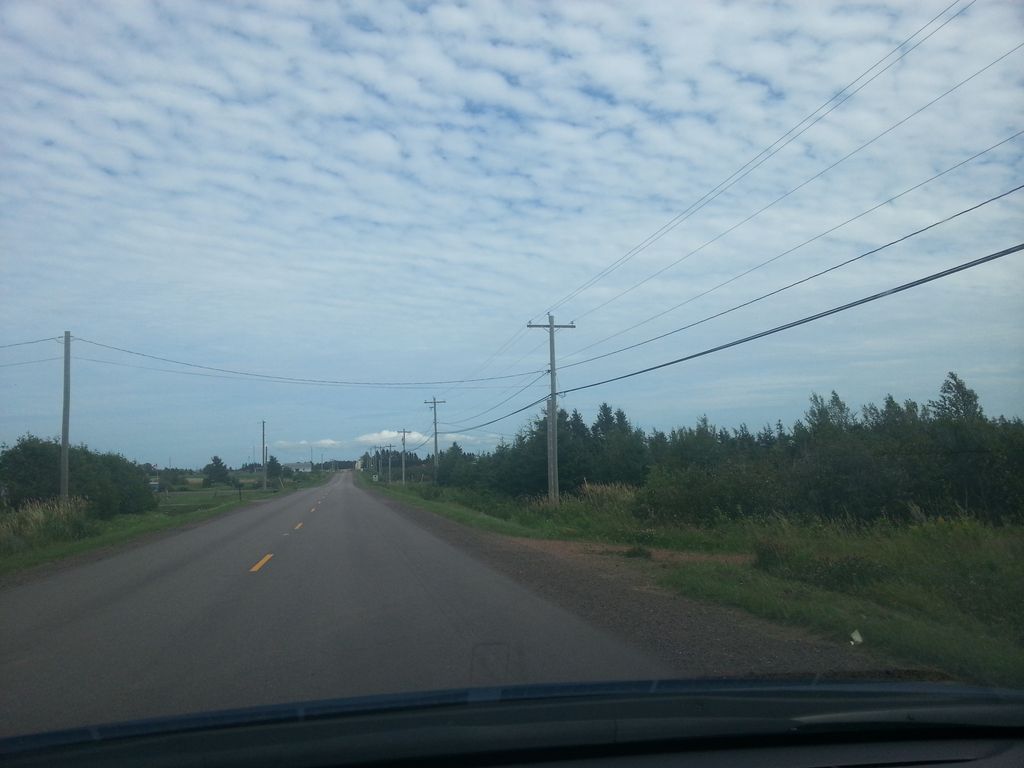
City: charlottetown